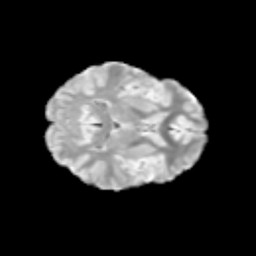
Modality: T2w
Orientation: axial
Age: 13
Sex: female
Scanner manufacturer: siemens
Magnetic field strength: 3 T
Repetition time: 3.8 s
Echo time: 0.07 s